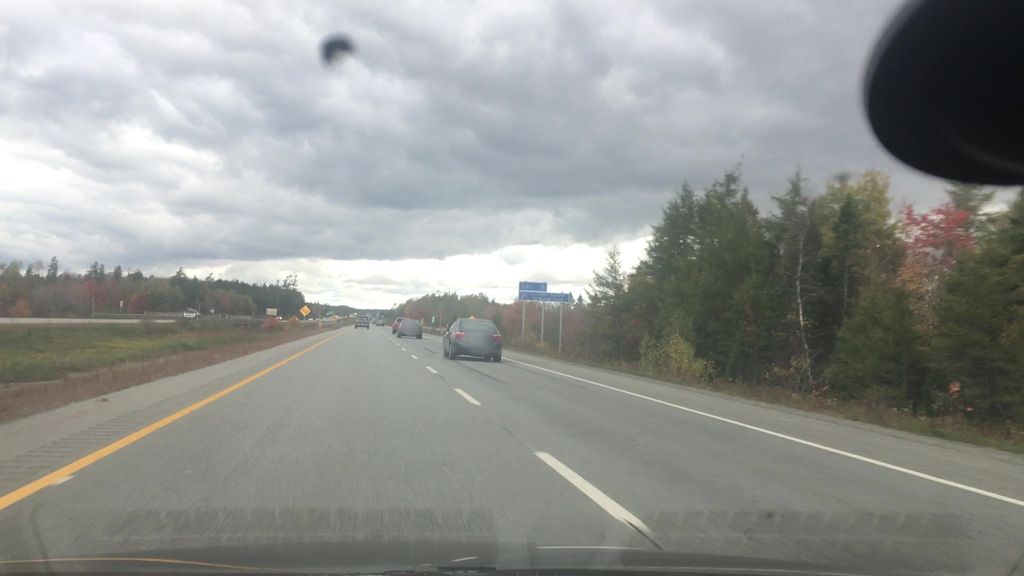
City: halifax